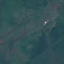
Land use / land cover class: HerbaceousVegetation